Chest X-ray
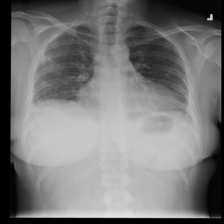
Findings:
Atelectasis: negative
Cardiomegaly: negative
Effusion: negative
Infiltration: negative
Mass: negative
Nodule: negative
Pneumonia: negative
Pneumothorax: negative
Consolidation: negative
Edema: negative
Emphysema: negative
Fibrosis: negative
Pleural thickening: negative
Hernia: negative